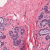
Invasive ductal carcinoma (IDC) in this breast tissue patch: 0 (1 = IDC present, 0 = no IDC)